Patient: sex F, age 56
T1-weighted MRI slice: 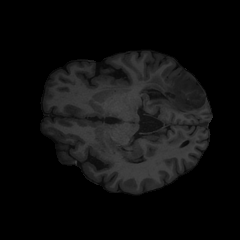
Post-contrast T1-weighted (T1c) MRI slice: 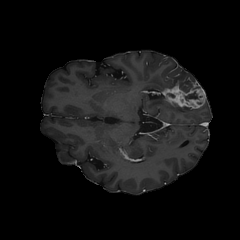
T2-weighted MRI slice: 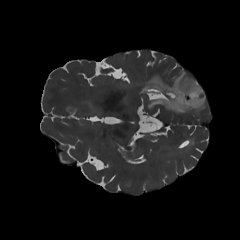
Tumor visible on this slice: yes
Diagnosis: Glioblastoma, IDH-wildtype
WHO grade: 4